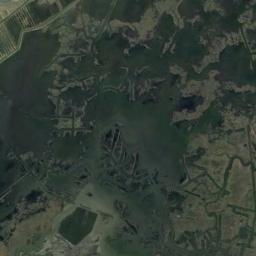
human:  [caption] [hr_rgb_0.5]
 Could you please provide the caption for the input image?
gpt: There are many different shapes and sizes of water around the wetlands .

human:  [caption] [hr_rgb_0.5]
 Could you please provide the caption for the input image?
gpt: There is a large land mixed with green and brown in the river in a wetland .

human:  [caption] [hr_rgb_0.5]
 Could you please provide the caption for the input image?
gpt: There is almost no vegetation on this wetland .

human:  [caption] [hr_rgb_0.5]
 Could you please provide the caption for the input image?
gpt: The wetland consists of bare land, Green plants and water .

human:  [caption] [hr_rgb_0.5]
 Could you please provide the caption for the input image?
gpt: There are many water areas on the wetland .